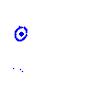
Particle: kaon